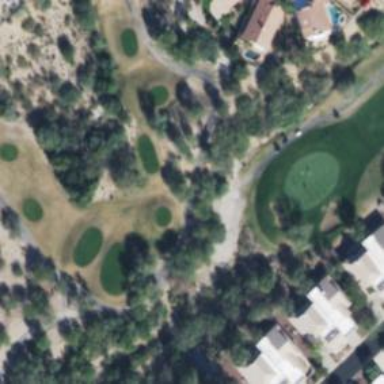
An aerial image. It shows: Golf tee.